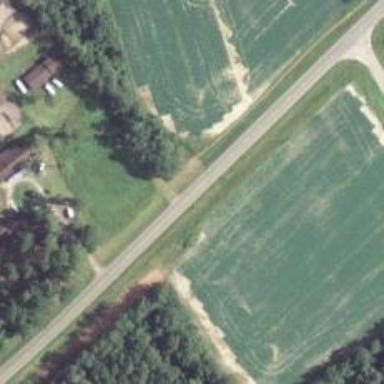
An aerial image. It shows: Primary highway.